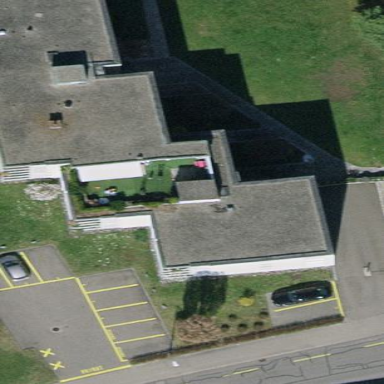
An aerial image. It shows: Flat-roofed apartment building.